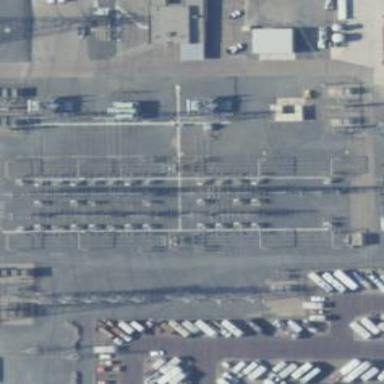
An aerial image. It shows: Switch used for power control.